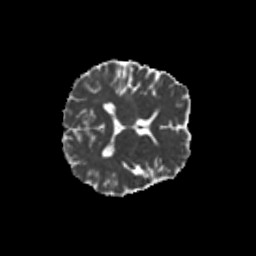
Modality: MD
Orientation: axial
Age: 42
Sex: female
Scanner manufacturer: siemens
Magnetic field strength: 3 T
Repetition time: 8.6 s
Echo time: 0.095 s